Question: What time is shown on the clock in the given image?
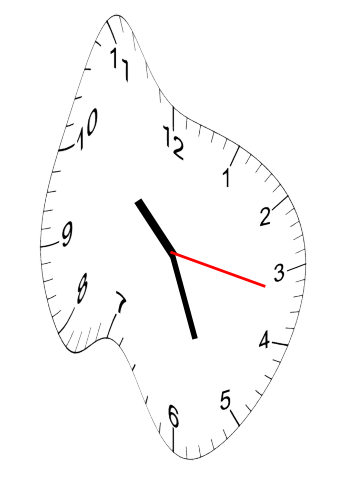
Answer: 10:26:17